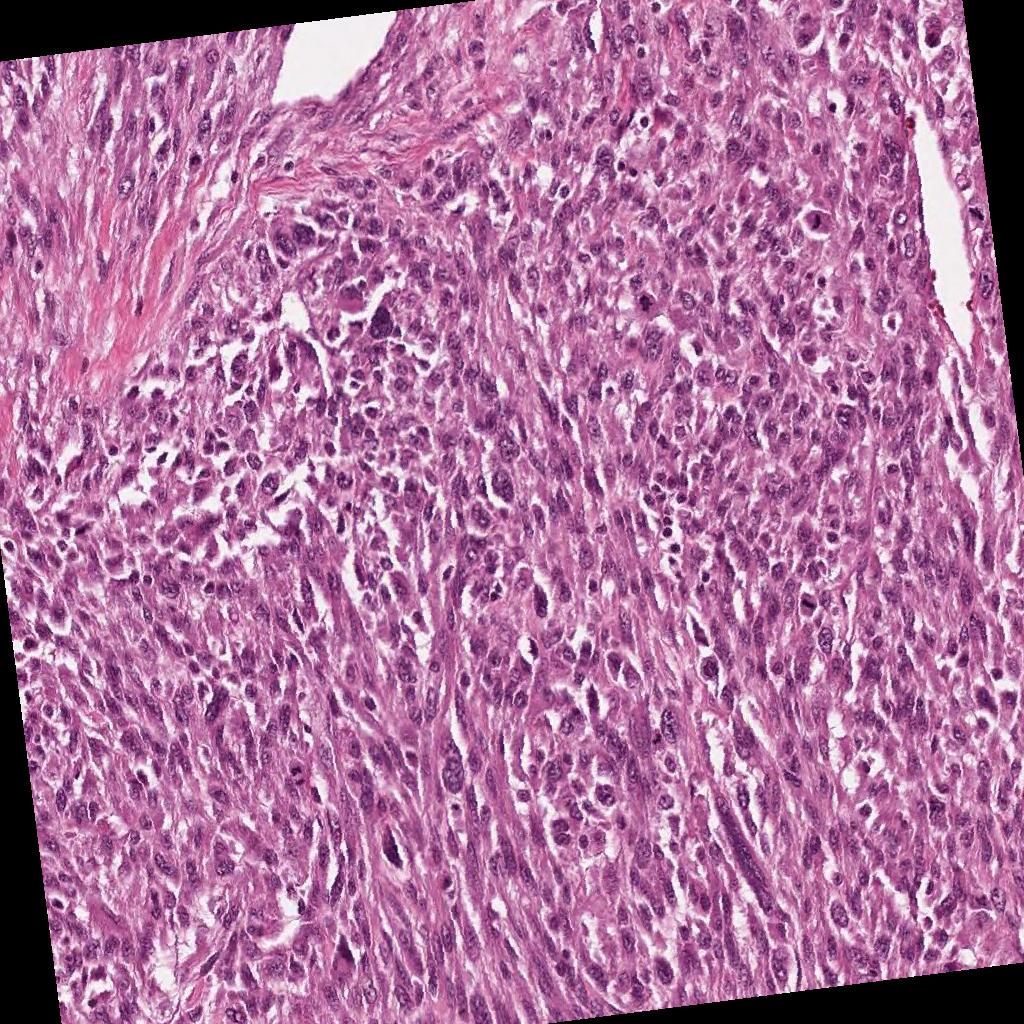
Label: Viable